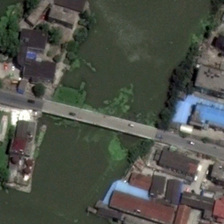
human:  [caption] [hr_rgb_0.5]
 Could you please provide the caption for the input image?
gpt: many buildings and several green trees are in two sides of a river with a bridge over it .

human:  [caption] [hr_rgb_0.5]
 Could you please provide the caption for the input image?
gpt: many buildings and several green trees are in two sides of a river with a bridge over it .

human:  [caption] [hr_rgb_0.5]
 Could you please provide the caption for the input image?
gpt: many buildings and several green trees are in two sides of a river with a bridge over it .

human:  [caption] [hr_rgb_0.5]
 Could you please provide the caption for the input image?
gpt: many buildings and several green trees are in two sides of a river with a bridge over it .

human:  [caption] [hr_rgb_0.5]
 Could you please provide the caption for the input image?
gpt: many buildings and several green trees are in two sides of a river with a bridge over it .